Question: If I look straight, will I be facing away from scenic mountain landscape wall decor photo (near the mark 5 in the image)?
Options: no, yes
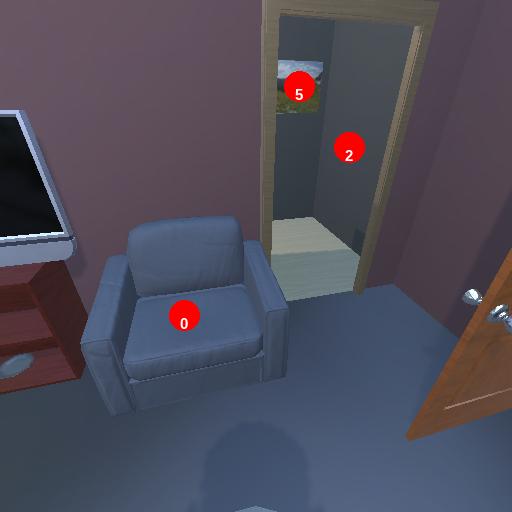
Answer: no